Interaction volume radius: 10 \u00c5
Interaction volume height: 20 \u00c5
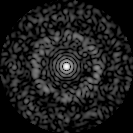
Disorder parameter: 0.836